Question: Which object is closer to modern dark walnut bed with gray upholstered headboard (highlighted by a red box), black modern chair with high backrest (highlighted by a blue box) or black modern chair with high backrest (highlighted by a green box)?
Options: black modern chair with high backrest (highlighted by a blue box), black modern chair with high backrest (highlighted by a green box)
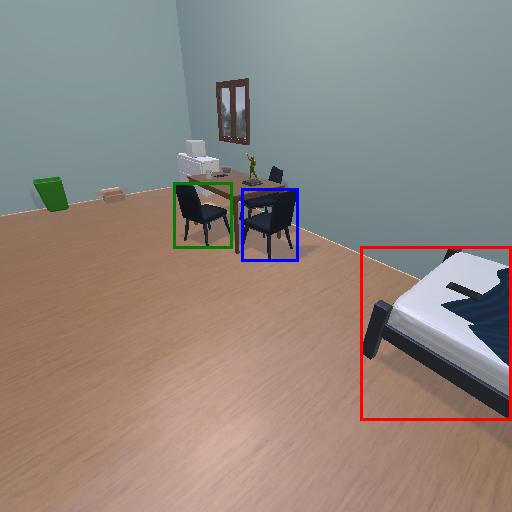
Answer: black modern chair with high backrest (highlighted by a blue box)